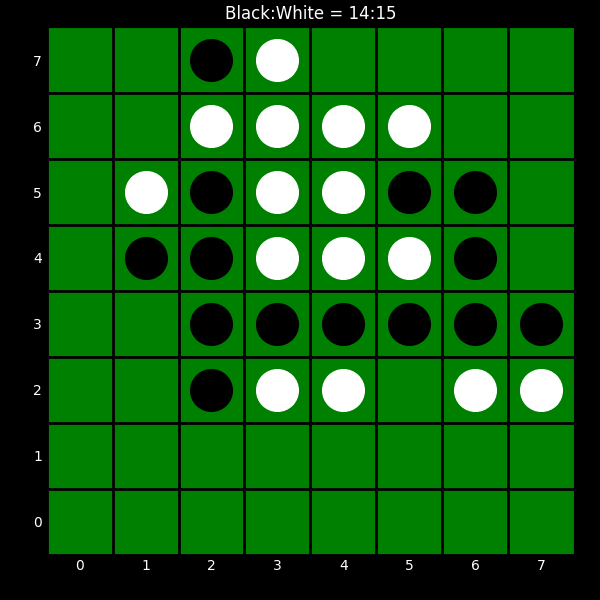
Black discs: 14
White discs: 15